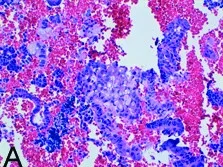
On histological examination both endometrial curettage. Haematoxylin-Eosin x 100).
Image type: pathology (h&e)